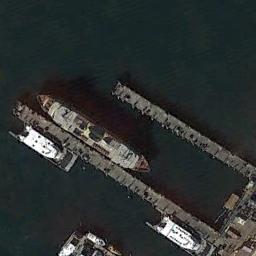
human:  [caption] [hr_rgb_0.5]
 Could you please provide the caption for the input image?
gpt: There is a ship in the blue water on the shore .

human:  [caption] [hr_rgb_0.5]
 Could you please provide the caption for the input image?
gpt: Several orange and white ships docked at the dock .

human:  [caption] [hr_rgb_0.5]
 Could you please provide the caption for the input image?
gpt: And the water is dark green are docked at the dock and the water is dark green .

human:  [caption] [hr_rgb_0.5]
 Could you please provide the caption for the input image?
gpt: There are many ships of different shapes and sizes at sea .

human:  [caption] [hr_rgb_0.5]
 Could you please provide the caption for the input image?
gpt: There are several ships at the harbor .